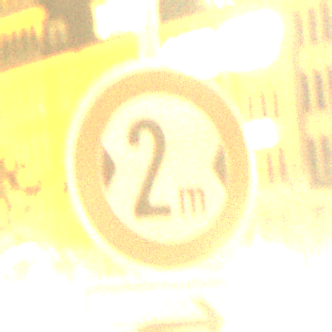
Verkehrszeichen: TatsaechlicheBreite2
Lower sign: RichtungsangabeDurchPfeile5
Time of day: Night
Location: Outdoor (Urban)
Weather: Overcast
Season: NotSpecified
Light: Artificial